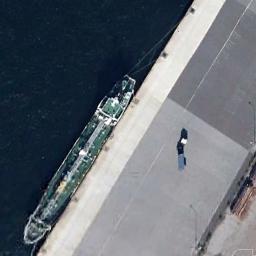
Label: ship